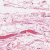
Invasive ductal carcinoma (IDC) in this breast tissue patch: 0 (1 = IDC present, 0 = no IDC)